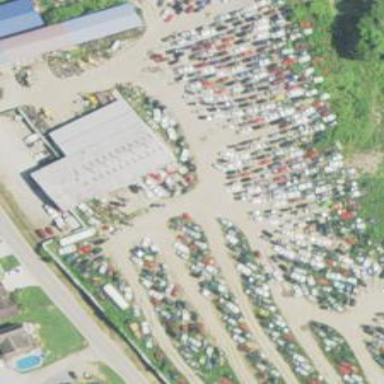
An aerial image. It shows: Industrial area designated as scrap yard.